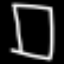
Label: square